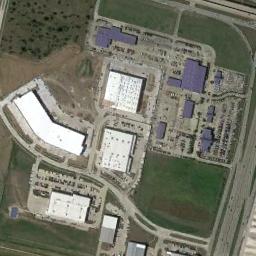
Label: industrial_area